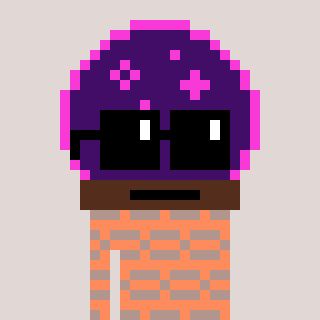
a pixel art character with square black sunglasses, a crystalball-shaped head and a peachy-colored body on a warm background